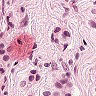
Metastatic tissue present: yes